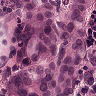
Metastatic tissue present: yes